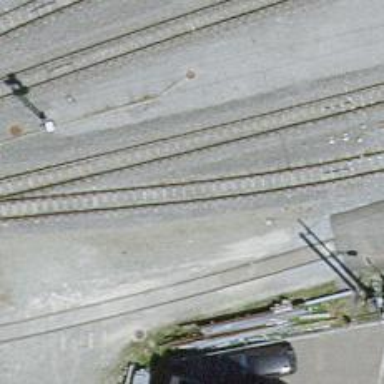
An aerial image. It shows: Narrow-gauge railway service yard with 1 track. The railway is electrified with contact line.